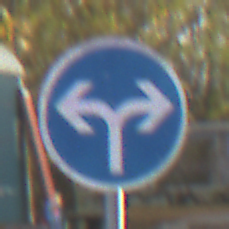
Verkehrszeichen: VorgeschriebeneFahrtrichtungRechtsOderLinks
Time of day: MorningAfternoon
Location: Outdoor (Urban)
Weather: PartlyCloudy
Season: NotSpecified
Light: Natural